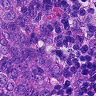
Metastatic tissue present: yes